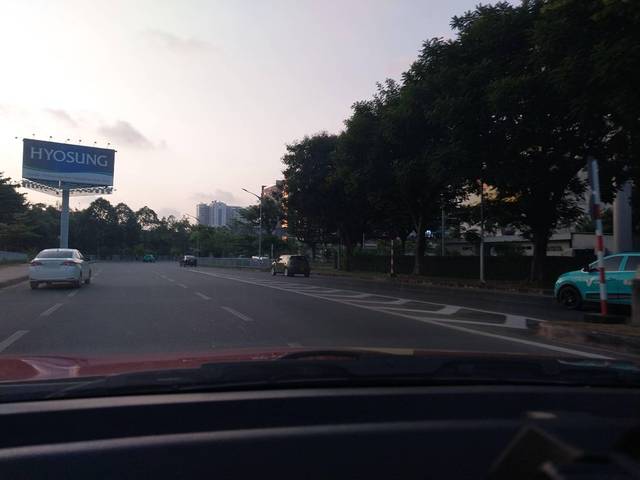
Region: Vietnam
Coordinates: 10.814, 106.663